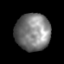
Tissue: lung
Cell type: Myeloid cells
Senescence score: 0.2391
Nuclear area (px): 1268
Mean DAPI intensity: 126.446